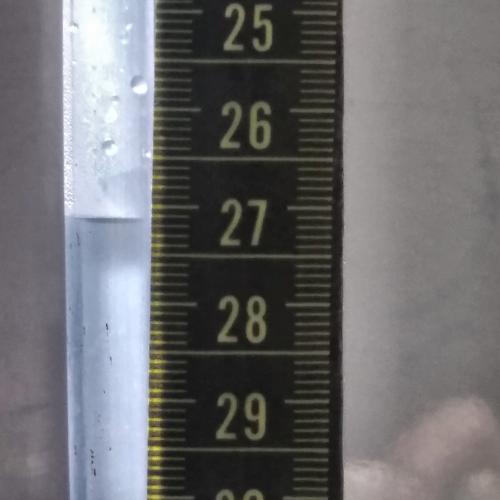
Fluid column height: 27.1 cm